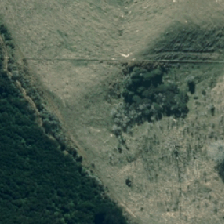
Land cover: high_producing_grassland